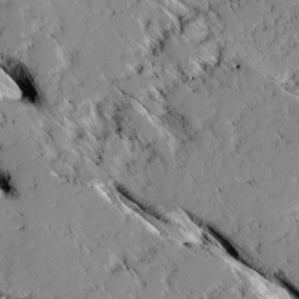
Label: non_frost